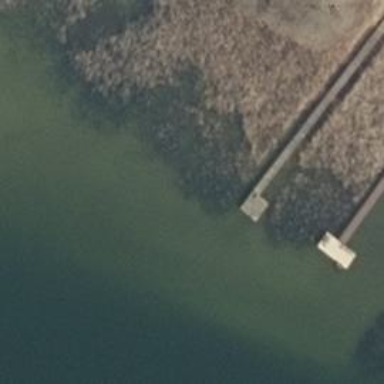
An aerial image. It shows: Man-made pier.